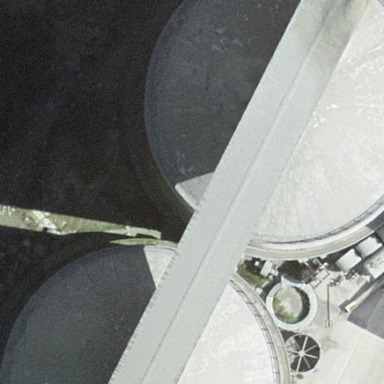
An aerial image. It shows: Building with storage tank.